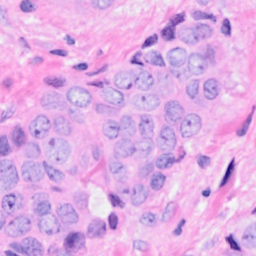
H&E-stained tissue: Breast